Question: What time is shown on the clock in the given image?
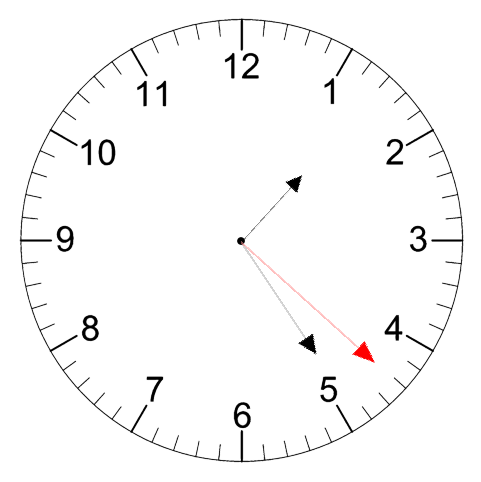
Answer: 01:24:22